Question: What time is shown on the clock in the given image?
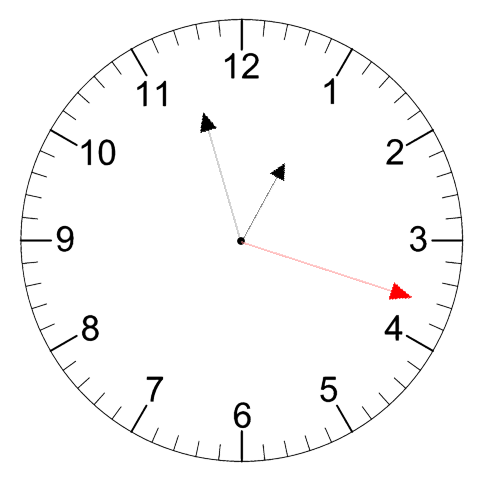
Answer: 12:57:18